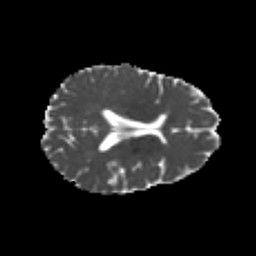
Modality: MD
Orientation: axial
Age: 25
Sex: female
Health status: healthy
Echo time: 0.074 s